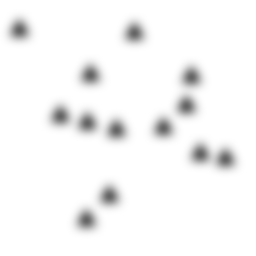
Squares: 0
Triangles: 13
Stars: 0
Total shapes: 13